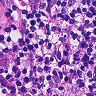
Metastatic tissue present: no